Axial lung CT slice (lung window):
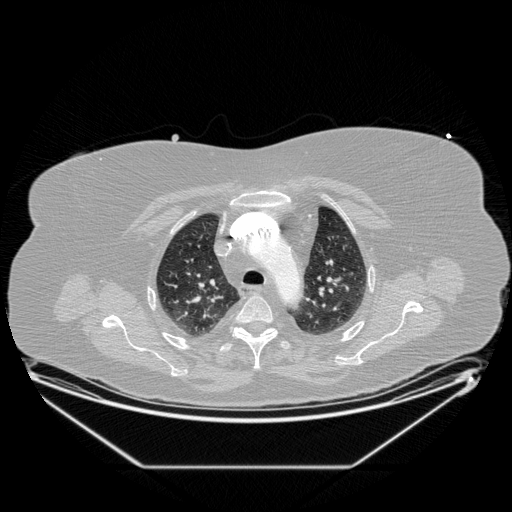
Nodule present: no